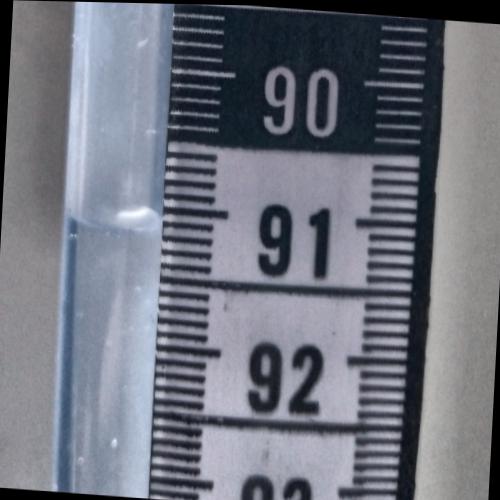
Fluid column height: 91.1 cm